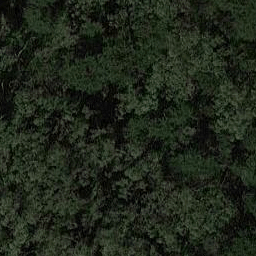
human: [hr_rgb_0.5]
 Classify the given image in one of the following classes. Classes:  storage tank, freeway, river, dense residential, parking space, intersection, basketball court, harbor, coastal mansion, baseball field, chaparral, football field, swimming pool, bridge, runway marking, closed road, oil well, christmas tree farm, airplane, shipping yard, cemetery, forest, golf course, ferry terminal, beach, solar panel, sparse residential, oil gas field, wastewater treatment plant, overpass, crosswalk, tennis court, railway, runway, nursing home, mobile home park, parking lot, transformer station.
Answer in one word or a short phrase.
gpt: forest